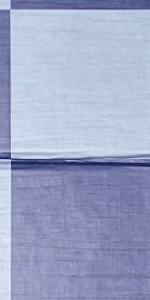
Label: Empty